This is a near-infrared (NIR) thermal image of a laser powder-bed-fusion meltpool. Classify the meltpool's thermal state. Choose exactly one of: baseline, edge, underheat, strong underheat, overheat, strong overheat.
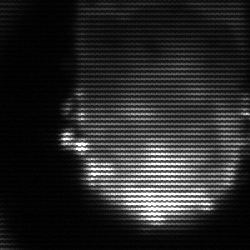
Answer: baseline